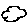
Label: cloud